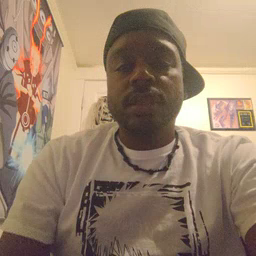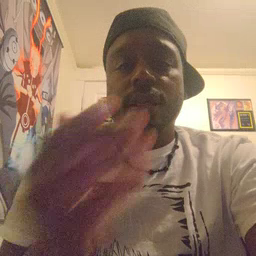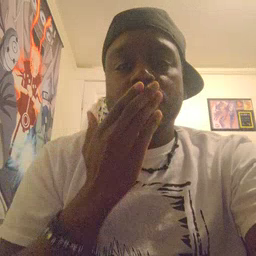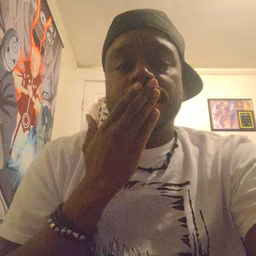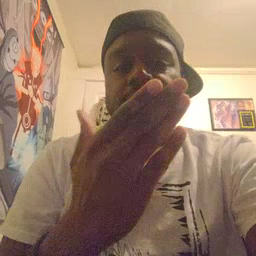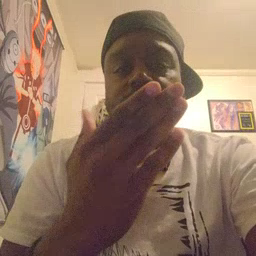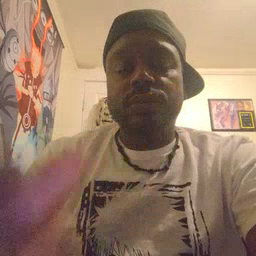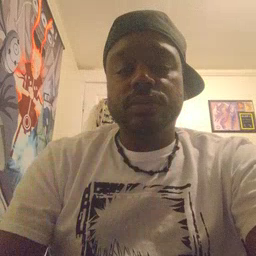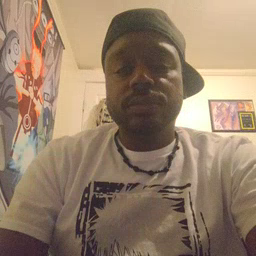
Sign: thankyou